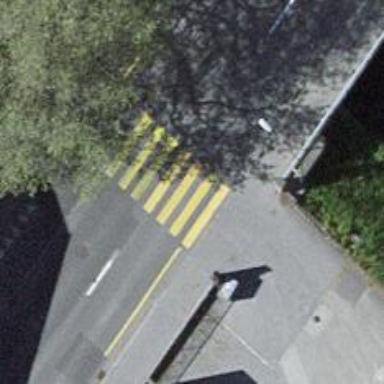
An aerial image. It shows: Uncontrolled crossing on the road.